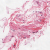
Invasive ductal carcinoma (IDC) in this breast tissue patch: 0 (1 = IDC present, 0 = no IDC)